【题型】解答题　【知识点】解析几何　【难度】easy
如图，A 点是东西和南北走向两条相互垂直的道路 \(CD\) 和 \(MN\) 的交点，假设一段铁路从 A 点出发，延曲线方向向东北无限延伸，铁路上任意点 \(B\) 到 A 点正东 0.5 公里处的一车站 \(F\) 与其到道路 \(MN\) 的距离之差均为 0.5 公里（道路与铁路的宽度均忽略不计）。

\noindent
(1) 试建立合适的直角坐标系，求铁路所在曲线 \(AB\) 的方程；
\noindent
(2) 若在道路 \(CD\) 上位于 A 点正东 \(t\) 公里处有一仓库 \(T\)（\(t\) 为常数，\(t>0\)），\(B\) 为铁路上任意一点，其到点 \(T\) 的距离为 \(|BT|=d\)，求 \(d\) 的最小值，并求此时点 \(B\) 到道路 \(MN\) 的距离（单位：公里）。
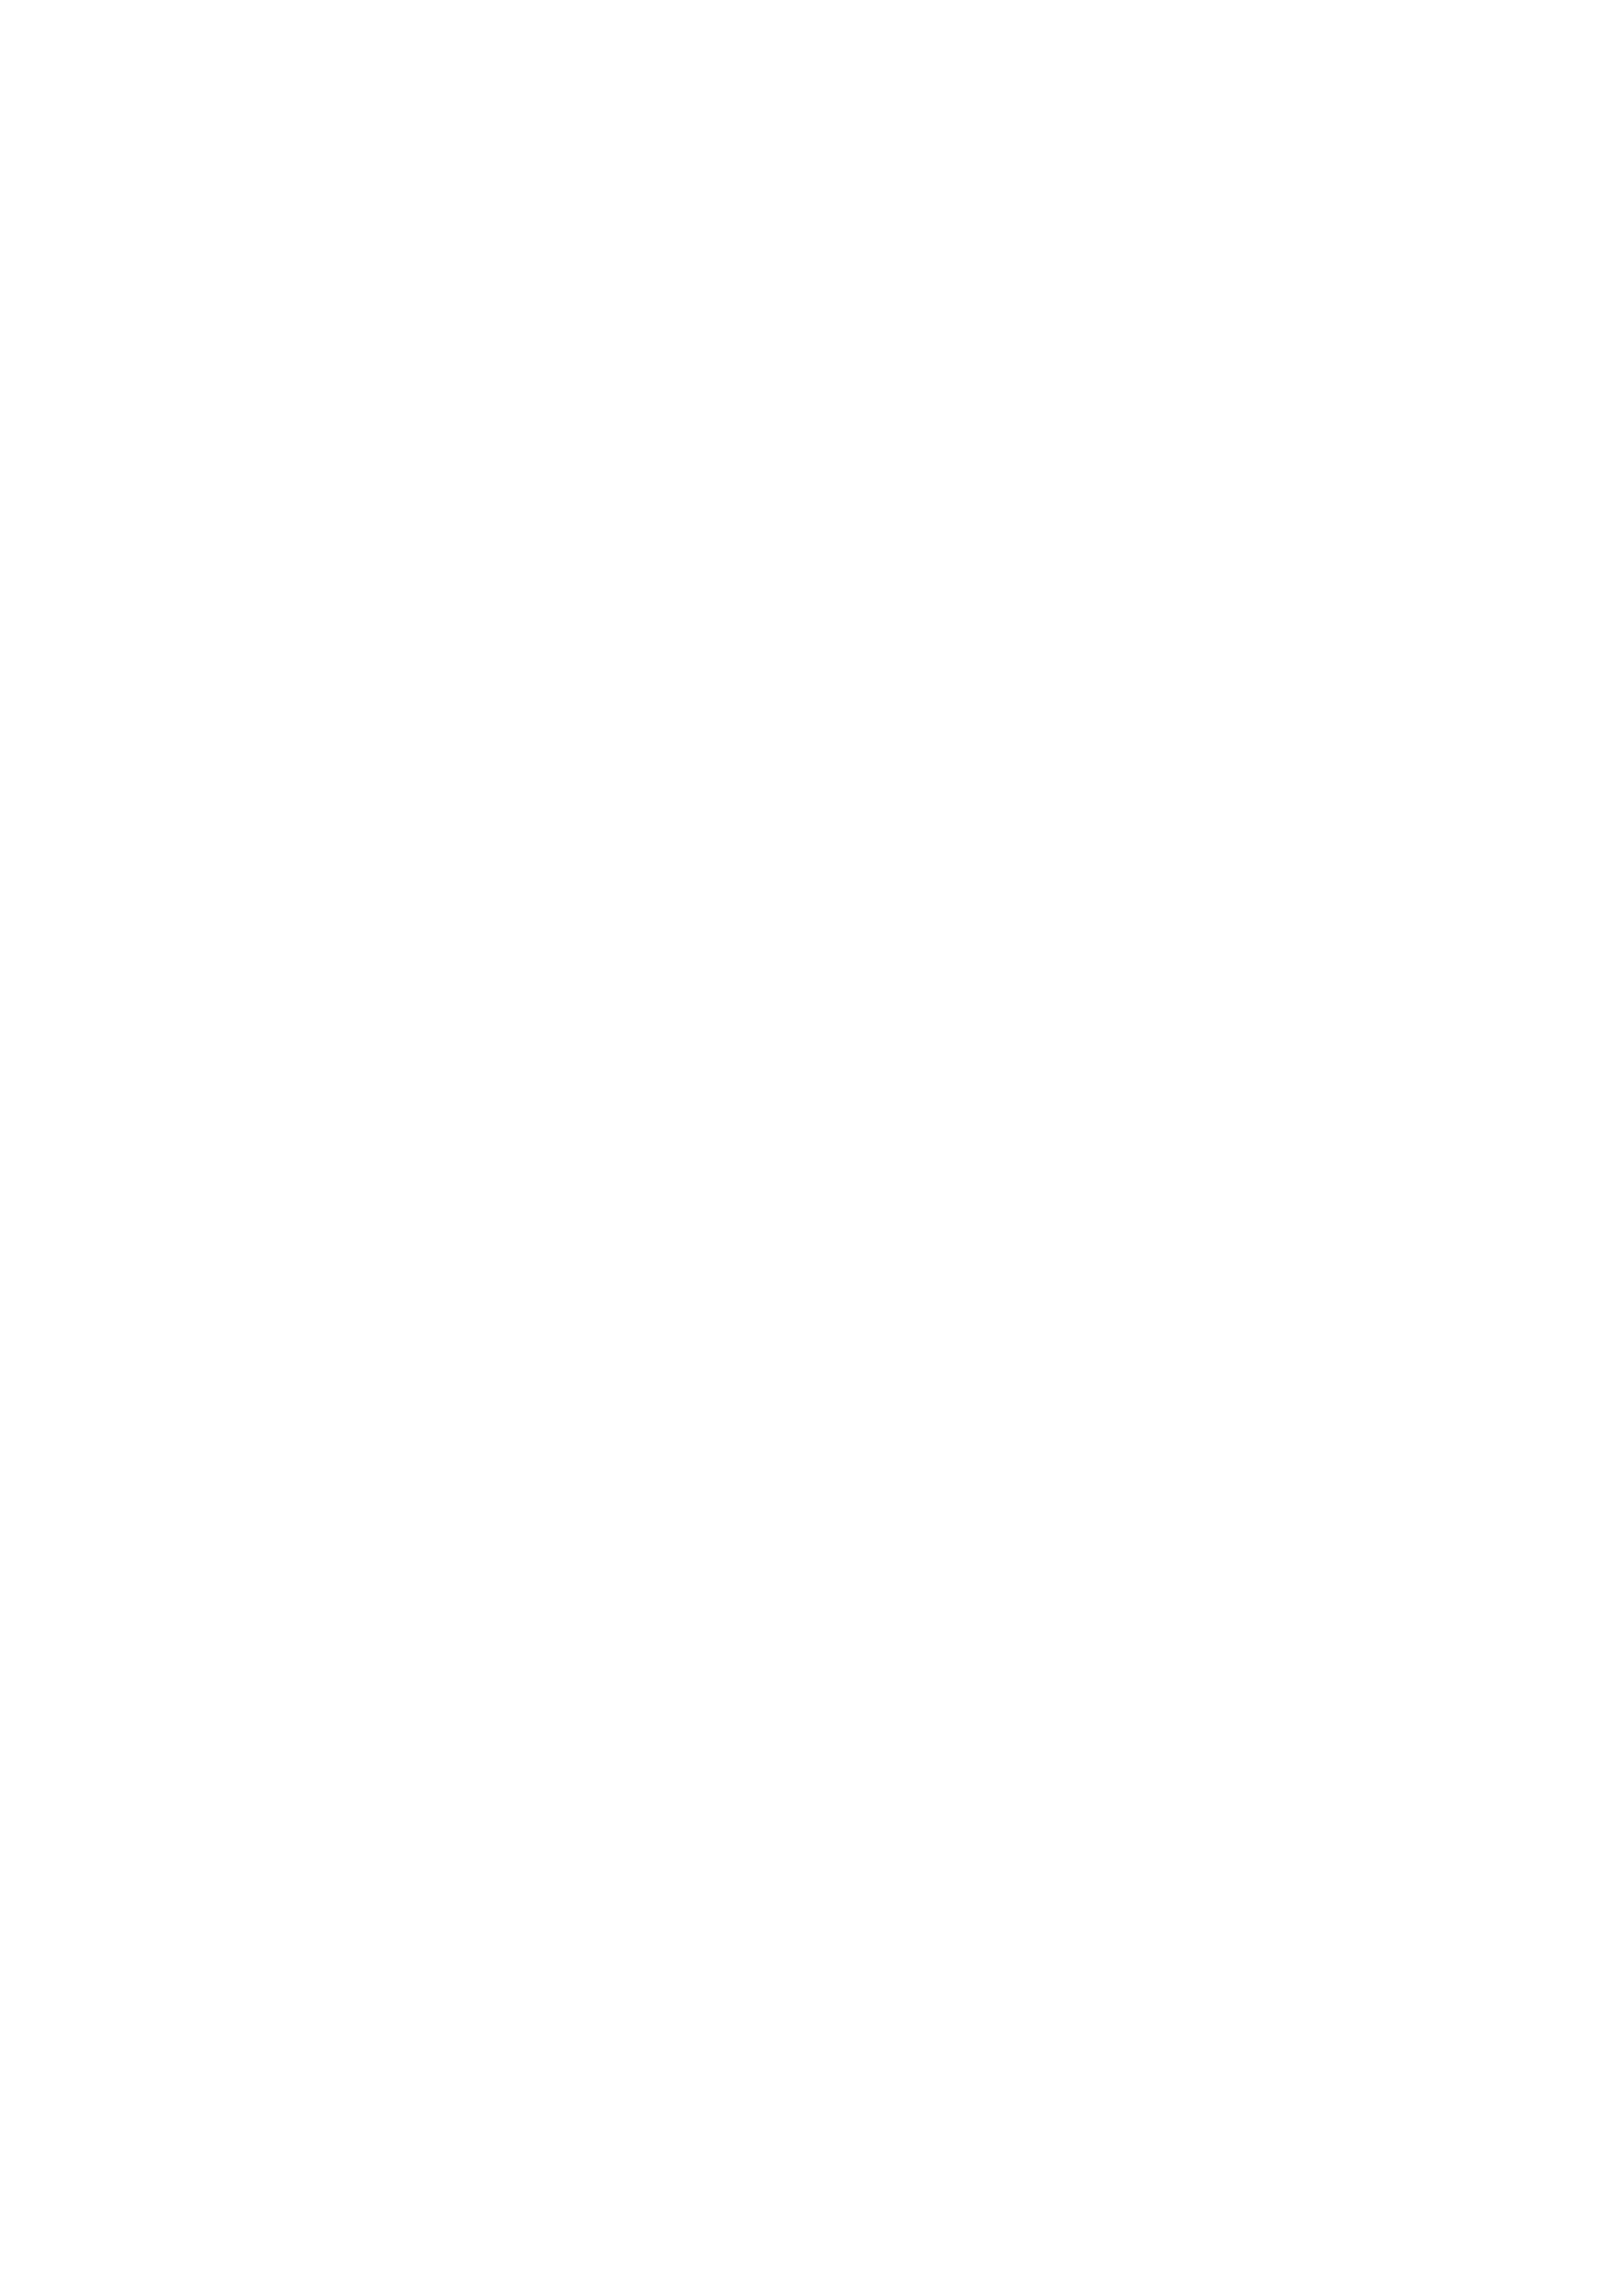
【解答】
\noindent
【答案】(1) \(y^2 = 2x\ (y \ge 0)\)；\\
(2) 答案见解析.
\noindent
【知识点】抛物线定义的理解、抛物线上的点到定点的距离及最值
\noindent
【分析】(1) 根据抛物线定义及实际情况写出曲线方程即可；\\
(2) 令 \(T(t,0)\)，\(B(x_0,y_0)\)，应用两点距离公式并化简得 \(d = \sqrt{(x_0 + 1 - t)^2 + t^2 - (1 - t)^2}\) 且 \(x_0 \ge 0\)，讨论 \(t-1 \ge 0\)、\(t-1 < 0\) 求对应距离最小值及点 \(B\) 到道路 \(MN\) 的距离.
\noindent
【详解】(1) 如图，以 A 为原点，\(\overrightarrow{CD},\overrightarrow{NM}\) 为 \(x,y\) 轴正方向建坐标系，则 \(F\left(\frac{1}{2},0\right)\)，

由题意，\(|BF| - d_{B-MN} = \frac{1}{2}\)，即 \(B\) 到直线 \(x = -\frac{1}{2}\) 的距离 \(d_1 = |BF|\)，\\
根据抛物线的定义知，曲线 \(AB\) 的方程为 \(y^2 = 2x\ (y \ge 0)\).
\noindent
(2) 由题意，令 \(T(t,0)\)，\(B(x_0,y_0)\)，则 \(d = \sqrt{(x_0 - t)^2 + y_0^2} = \sqrt{(x_0 - t)^2 + 2x_0}\) \\
\(= \sqrt{(x_0 + 1 - t)^2 + t^2 - (1 - t)^2}\)，且 \(x_0 \ge 0\)，\\
当 \(t-1 \ge 0\)，即 \(t \ge 1\)，\(x_0 = t-1\) 时，\(d_{\min} = \sqrt{2t - 1}\)，此时点 \(B\) 到道路 \(MN\) 的距离为 \(t-1\) 公里；\\
当 \(t-1 < 0\)，即 \(0 < t < 1\)，\(x_0 = 0\) 时，\(d_{\min} = t\)，此时点 \(B\) 到道路 \(MN\) 的距离为 0 公里；
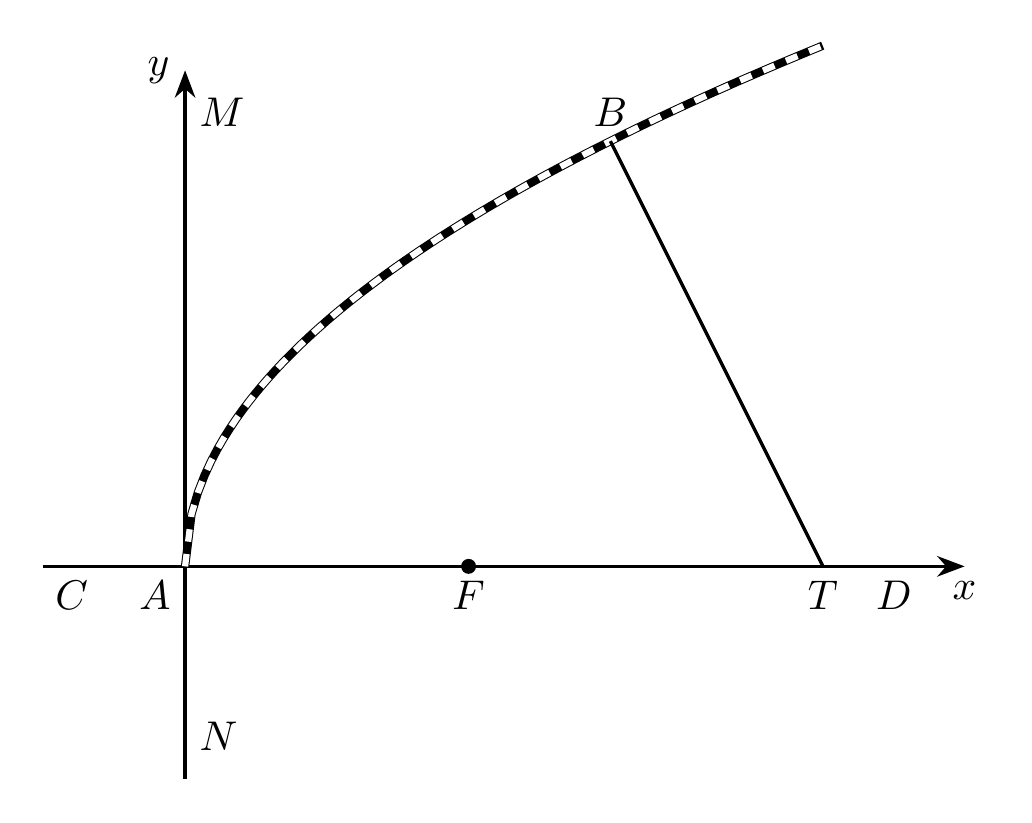